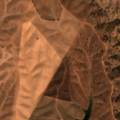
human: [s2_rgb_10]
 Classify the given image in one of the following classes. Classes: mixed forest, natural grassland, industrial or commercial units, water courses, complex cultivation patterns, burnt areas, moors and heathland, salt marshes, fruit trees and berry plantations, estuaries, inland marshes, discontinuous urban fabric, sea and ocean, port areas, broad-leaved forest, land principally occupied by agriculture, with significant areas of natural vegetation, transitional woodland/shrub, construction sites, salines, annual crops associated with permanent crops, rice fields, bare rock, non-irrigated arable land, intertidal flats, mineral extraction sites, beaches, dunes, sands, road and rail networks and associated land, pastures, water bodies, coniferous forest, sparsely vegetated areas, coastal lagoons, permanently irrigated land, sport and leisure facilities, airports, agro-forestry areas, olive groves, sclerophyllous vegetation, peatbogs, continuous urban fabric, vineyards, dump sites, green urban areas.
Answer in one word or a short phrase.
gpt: non-irrigated arable land, olive groves, agro-forestry areas, transitional woodland/shrub